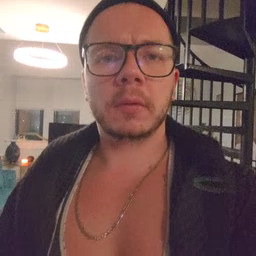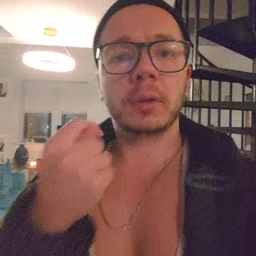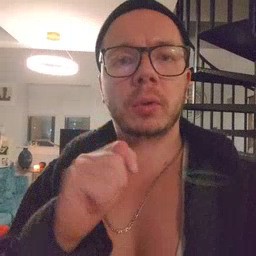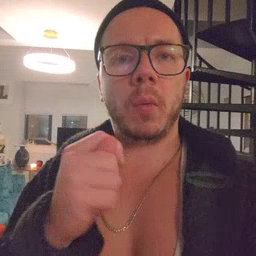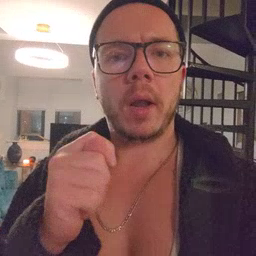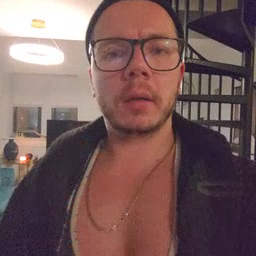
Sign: toy